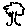
Label: tree